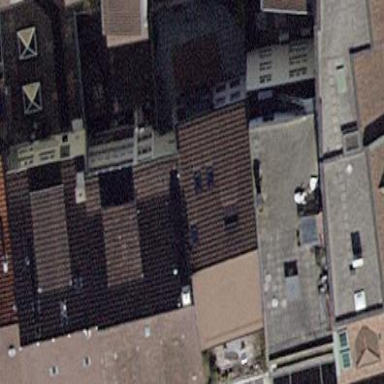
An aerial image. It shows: Apartments building with gabled roof that is oriented across.